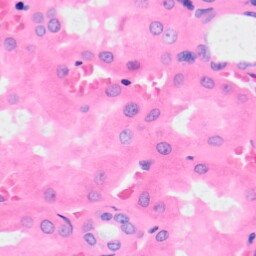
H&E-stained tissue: Kidney